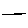
Label: line